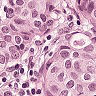
Metastatic tissue present: yes